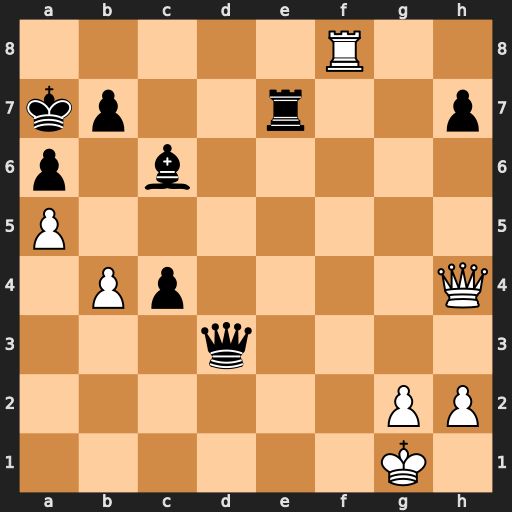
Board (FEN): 5R2/kp2r2p/p1b5/P7/1Pp4Q/3q4/6PP/6K1
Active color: w
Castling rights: -
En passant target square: -
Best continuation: Qxe7 Qd4+ Rf2 Qa1+ Rf1